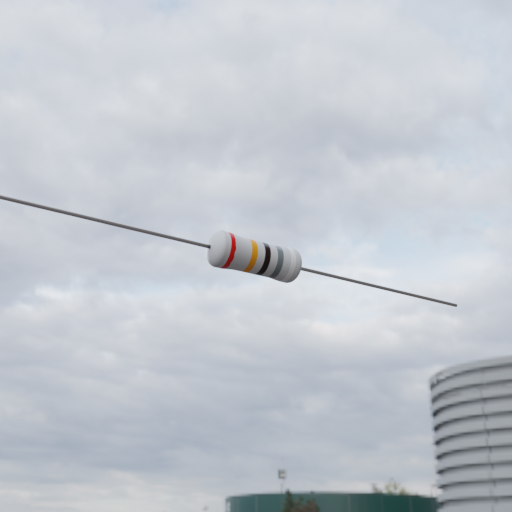
Resistor colour bands (in order): red, orange, black, gray, white